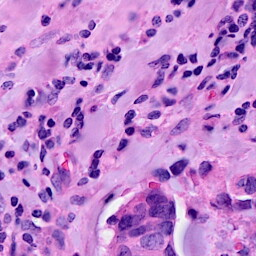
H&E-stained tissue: Breast